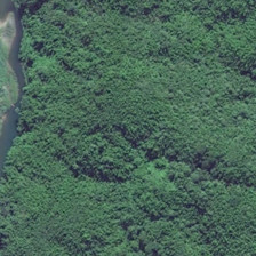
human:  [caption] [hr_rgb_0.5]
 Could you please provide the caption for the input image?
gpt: There's a path in the forest to.

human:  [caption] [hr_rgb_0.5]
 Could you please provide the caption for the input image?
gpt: There is a road in the forest.

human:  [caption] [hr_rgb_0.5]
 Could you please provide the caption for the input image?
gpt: the forest trees grown very lush .

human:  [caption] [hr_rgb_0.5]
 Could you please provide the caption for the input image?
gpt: There is a path in the forest.

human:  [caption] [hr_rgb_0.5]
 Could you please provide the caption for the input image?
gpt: There is a road in the forest.